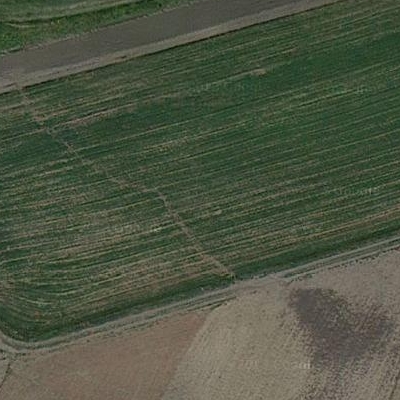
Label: bField